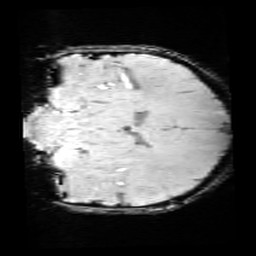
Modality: SWI
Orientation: coronal
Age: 12
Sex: female
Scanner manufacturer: siemens
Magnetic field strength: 3 T
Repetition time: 0.027 s
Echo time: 0.02 s